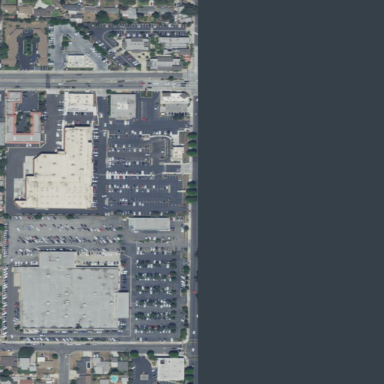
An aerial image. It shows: Retail area.